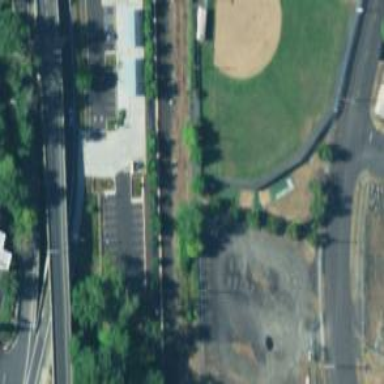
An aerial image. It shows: Softball pitch for leisure sports.